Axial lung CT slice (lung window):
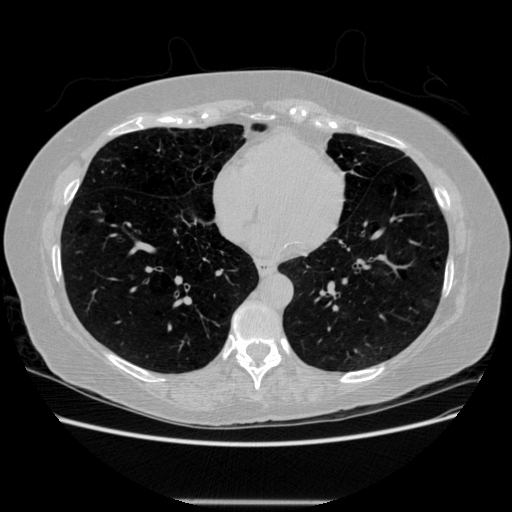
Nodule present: no